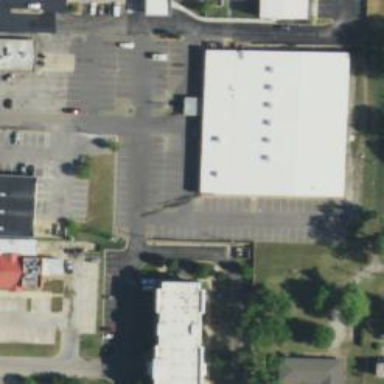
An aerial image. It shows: Building housing bowling alley.